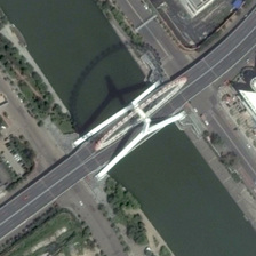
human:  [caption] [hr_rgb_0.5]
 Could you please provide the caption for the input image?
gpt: The white ring on the dark green bridge is especially striking.

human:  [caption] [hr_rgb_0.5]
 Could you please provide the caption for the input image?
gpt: The white ring on the dark green bridge is especially conspicuous.

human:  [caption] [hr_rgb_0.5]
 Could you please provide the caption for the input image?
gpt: The white ring of the dark green bridge is especially conspicuous.

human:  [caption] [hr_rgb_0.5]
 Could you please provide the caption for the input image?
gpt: The white ring on the dark green deck is especially noticeable.

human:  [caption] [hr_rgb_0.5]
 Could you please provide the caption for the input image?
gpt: The white ring of the dark green bridge is especially conspicuous.